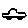
Label: car